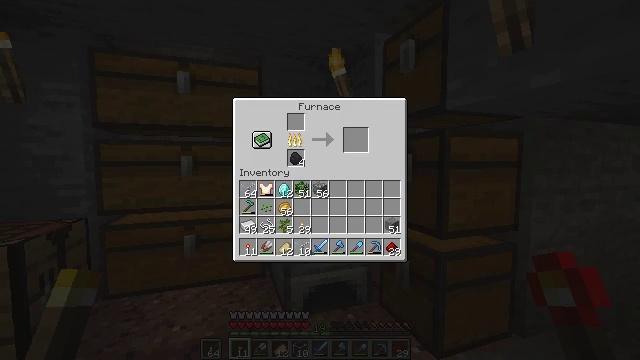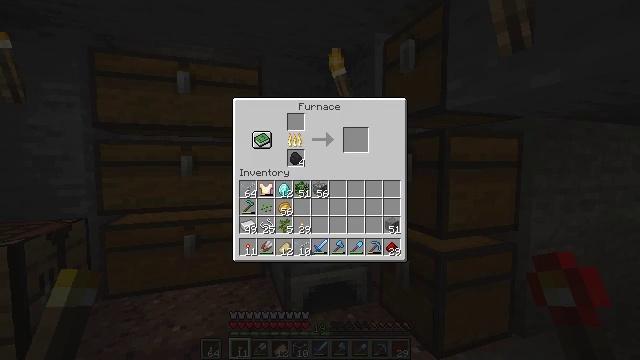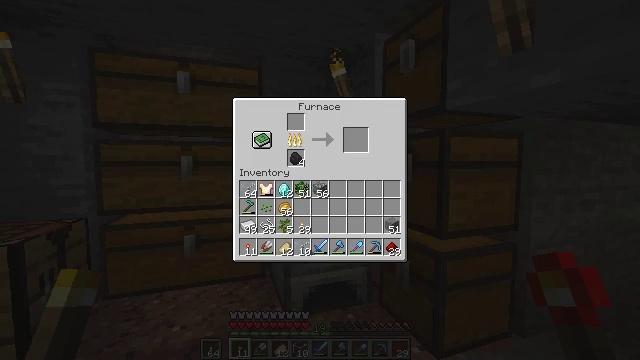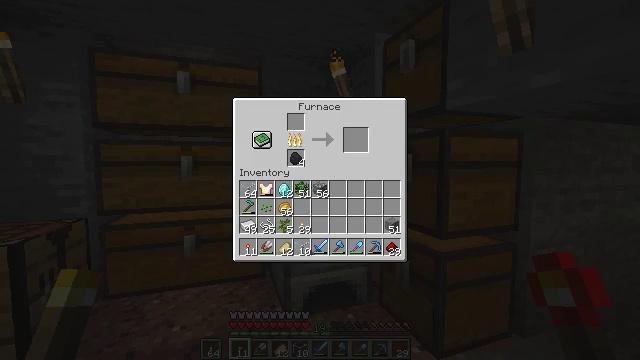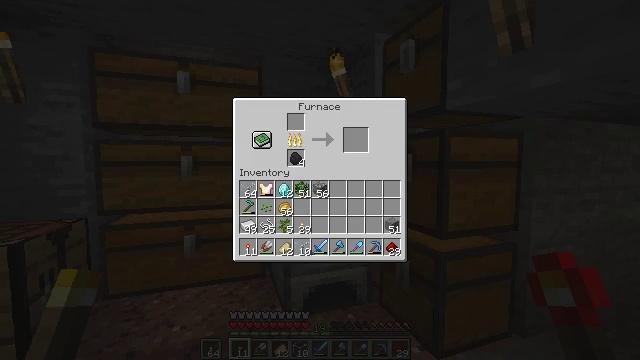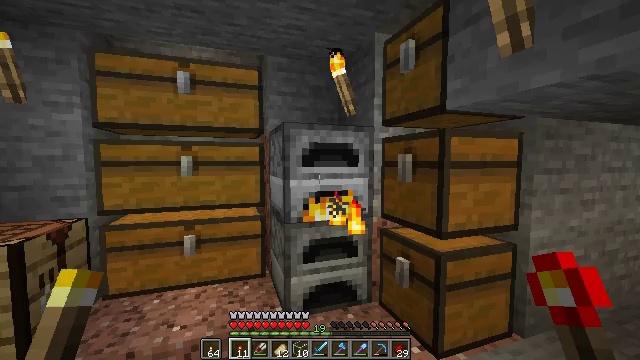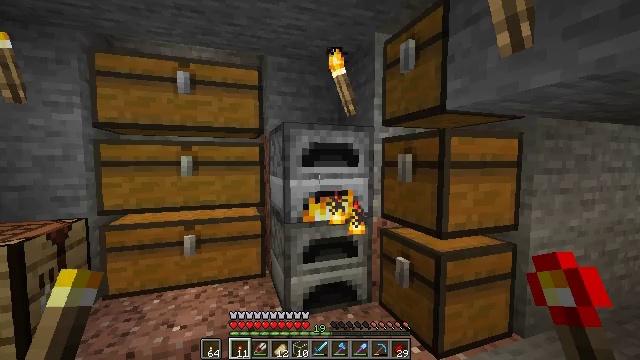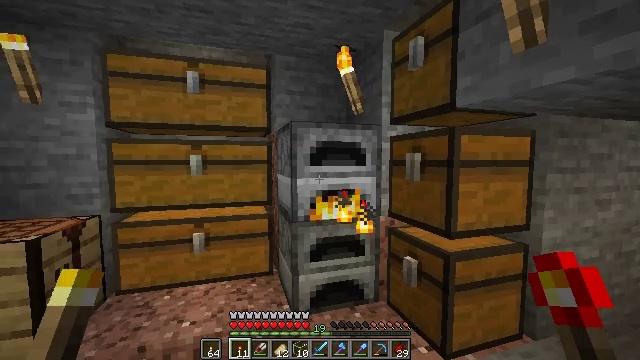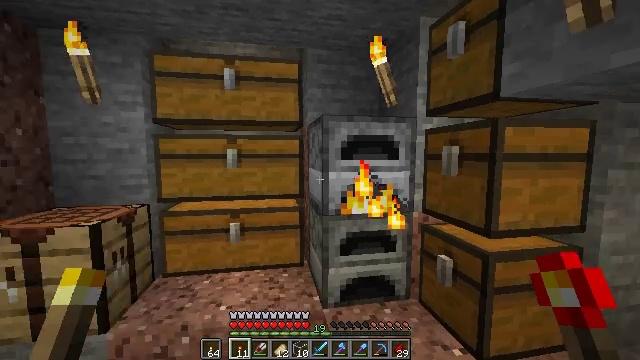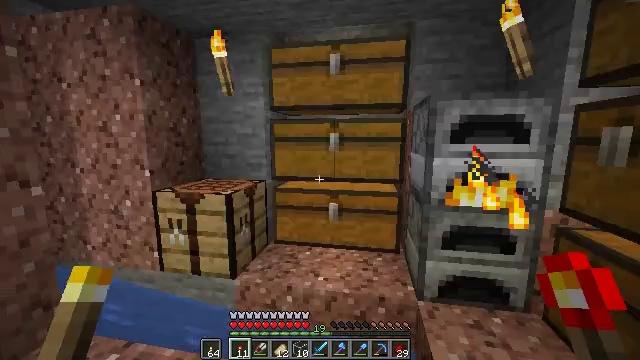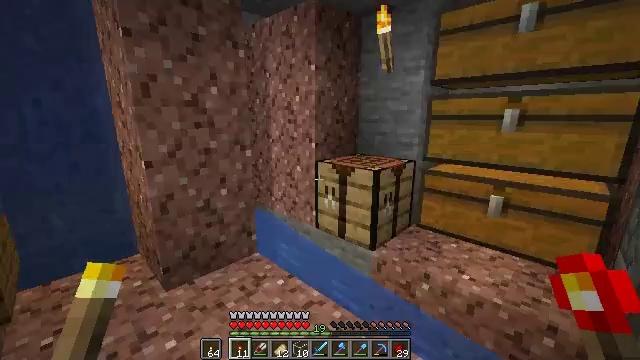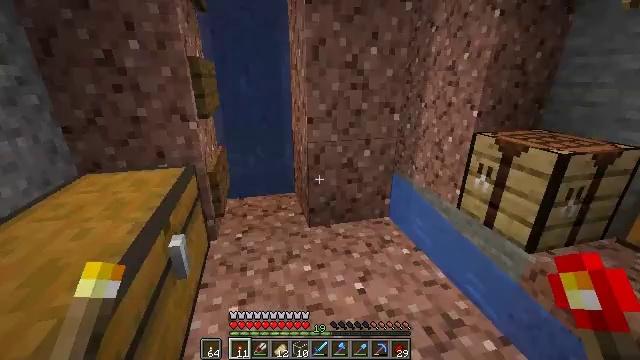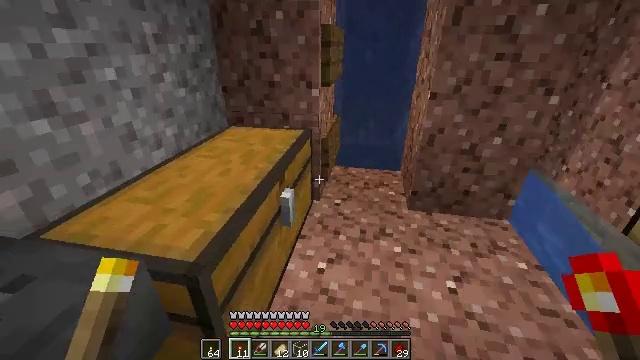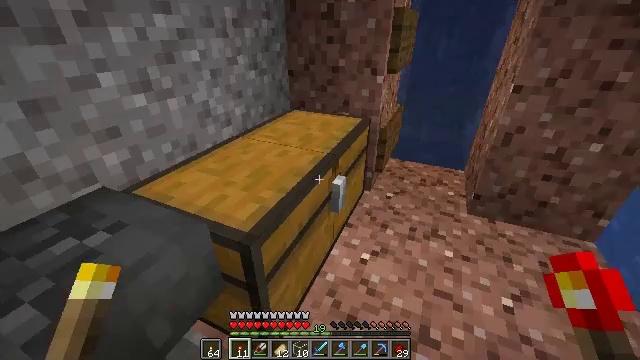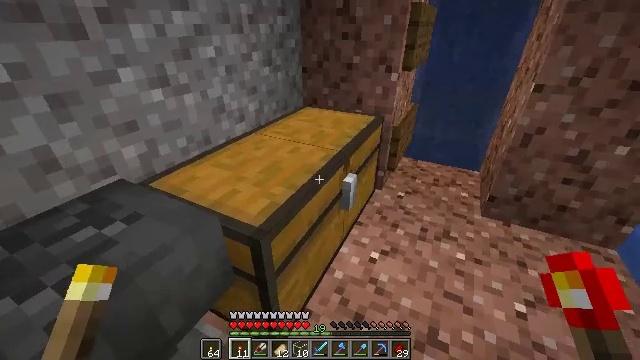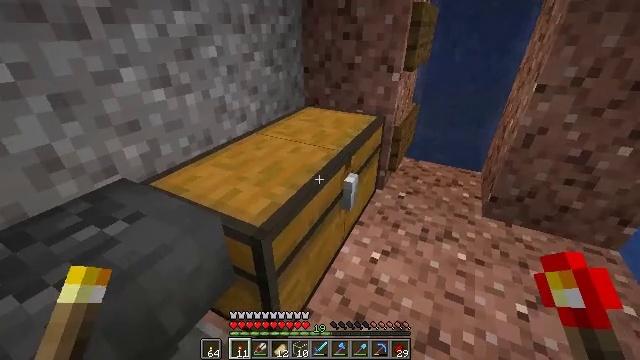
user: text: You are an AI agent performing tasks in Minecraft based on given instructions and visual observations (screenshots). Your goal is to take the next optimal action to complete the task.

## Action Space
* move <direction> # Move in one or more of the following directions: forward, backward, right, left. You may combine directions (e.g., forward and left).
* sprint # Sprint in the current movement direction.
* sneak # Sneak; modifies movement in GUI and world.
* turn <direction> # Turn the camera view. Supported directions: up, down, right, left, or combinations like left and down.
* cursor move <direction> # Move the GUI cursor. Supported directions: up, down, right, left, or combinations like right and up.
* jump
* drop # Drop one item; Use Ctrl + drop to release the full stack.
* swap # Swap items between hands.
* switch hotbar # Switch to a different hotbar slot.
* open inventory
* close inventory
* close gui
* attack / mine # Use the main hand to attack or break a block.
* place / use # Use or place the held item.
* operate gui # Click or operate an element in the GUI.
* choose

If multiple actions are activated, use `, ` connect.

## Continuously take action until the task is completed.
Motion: motion action
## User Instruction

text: Craft a repeater.
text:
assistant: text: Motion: no_op
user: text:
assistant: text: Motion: no_op
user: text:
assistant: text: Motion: no_op
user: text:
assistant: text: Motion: no_op
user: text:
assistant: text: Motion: no_op
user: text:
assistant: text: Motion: close gui
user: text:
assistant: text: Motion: turn left
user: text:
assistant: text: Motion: turn left and down
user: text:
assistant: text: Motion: turn left and down
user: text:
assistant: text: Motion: turn left and down
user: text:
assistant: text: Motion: turn left and down
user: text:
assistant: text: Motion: turn left and down
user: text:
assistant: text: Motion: turn left and down
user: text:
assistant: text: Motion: turn left
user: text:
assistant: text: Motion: no_op
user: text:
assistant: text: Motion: no_op
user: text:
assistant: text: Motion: turn left
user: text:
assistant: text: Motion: turn left
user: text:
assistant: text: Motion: turn left
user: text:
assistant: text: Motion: no_op
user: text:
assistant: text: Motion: no_op
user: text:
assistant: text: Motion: use / place
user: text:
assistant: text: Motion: no_op
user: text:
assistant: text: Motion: no_op
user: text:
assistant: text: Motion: turn right and up
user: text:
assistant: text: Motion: turn right and up
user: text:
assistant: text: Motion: cursor move right, open gui
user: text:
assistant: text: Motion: cursor move left
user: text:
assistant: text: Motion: no_op
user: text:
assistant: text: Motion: no_op